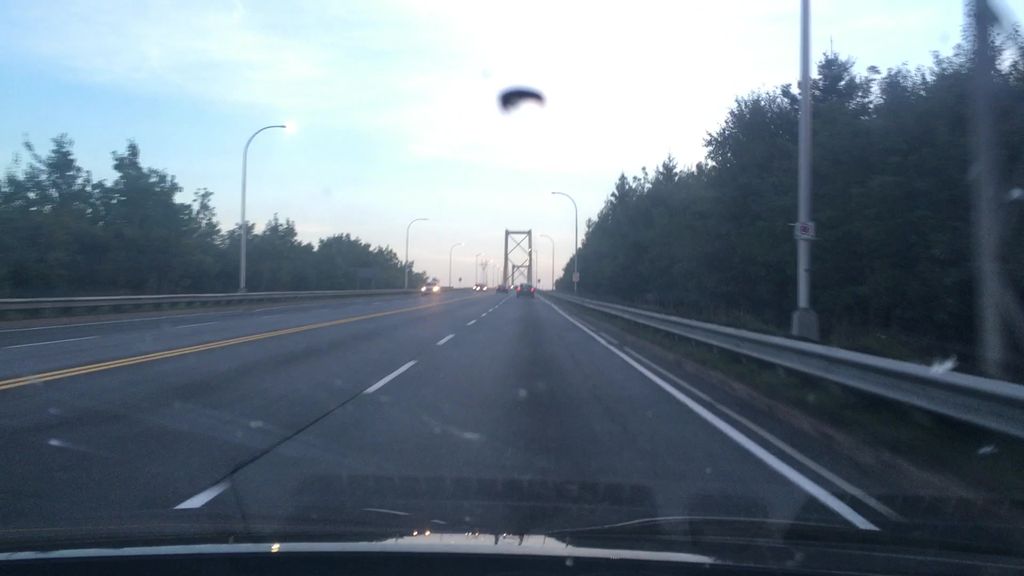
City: halifax